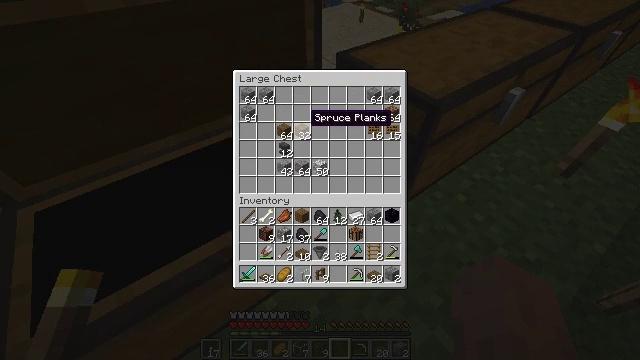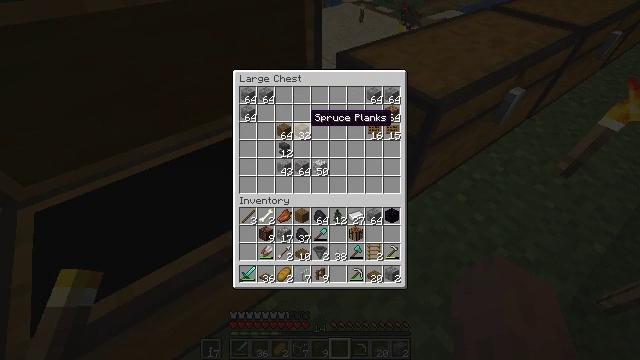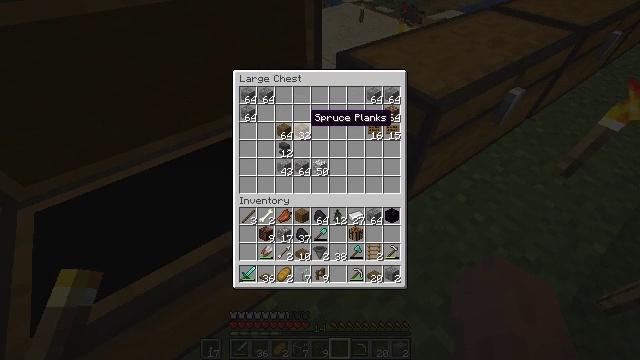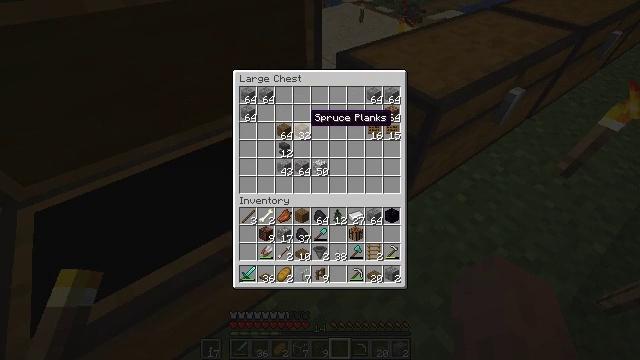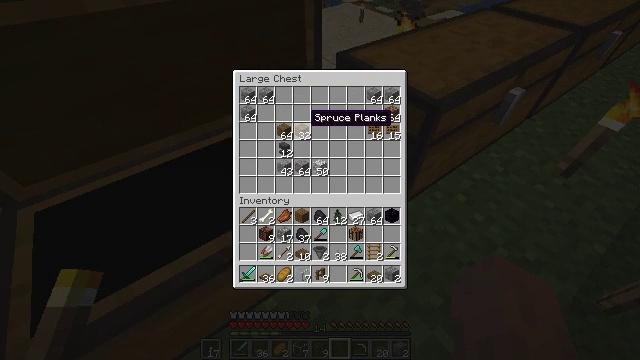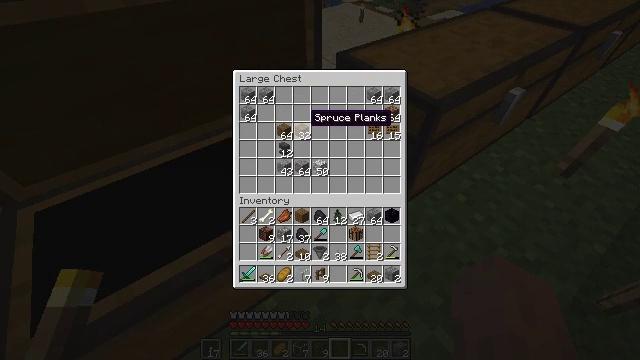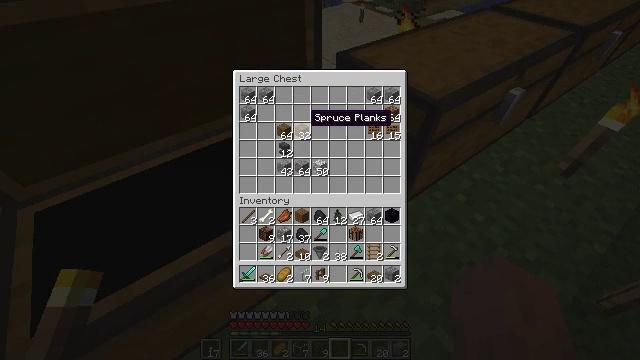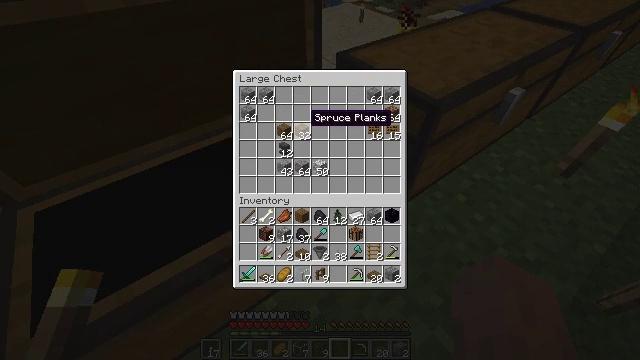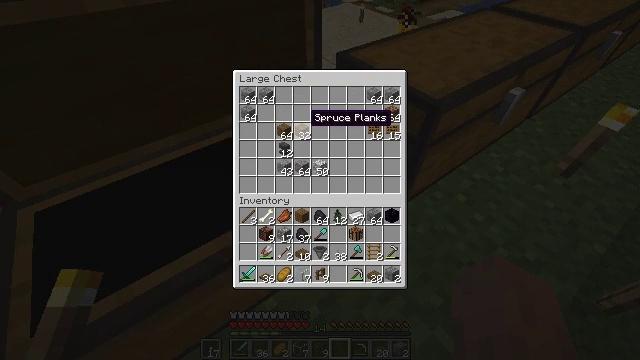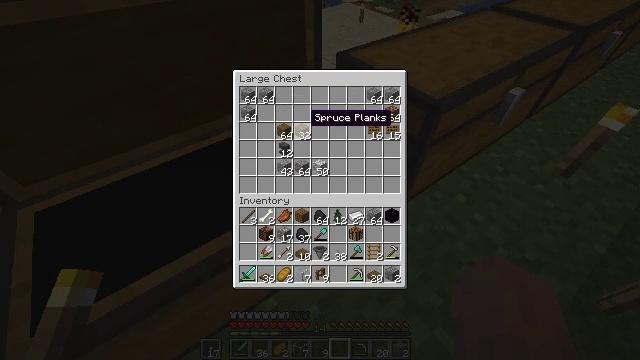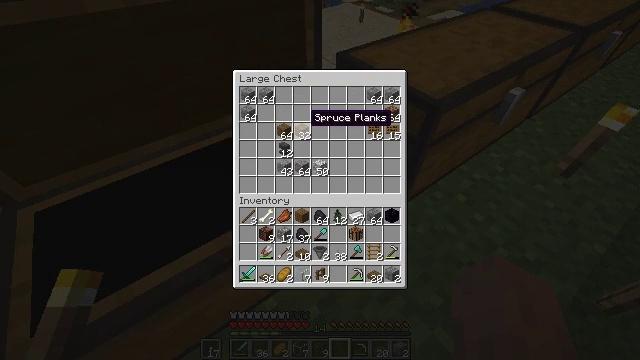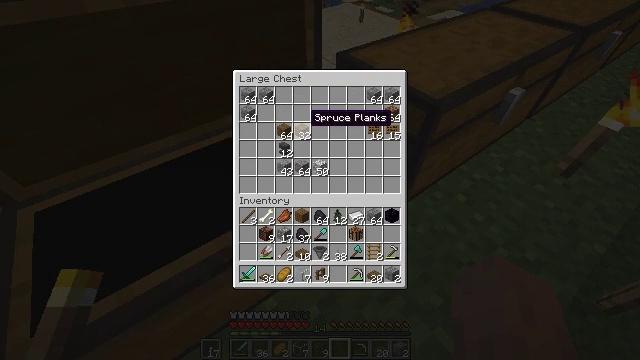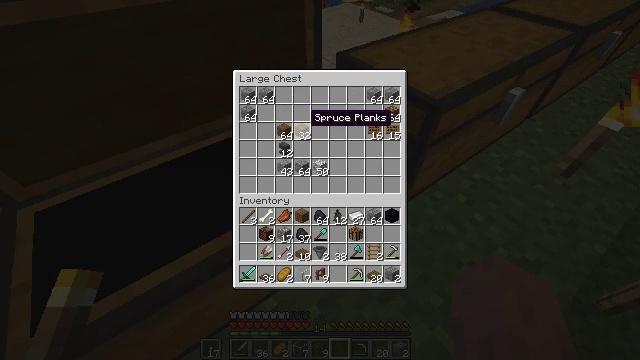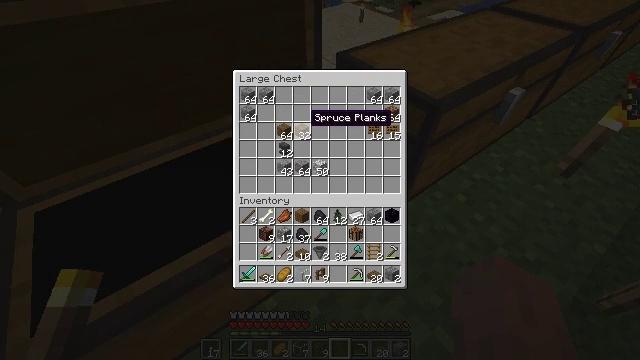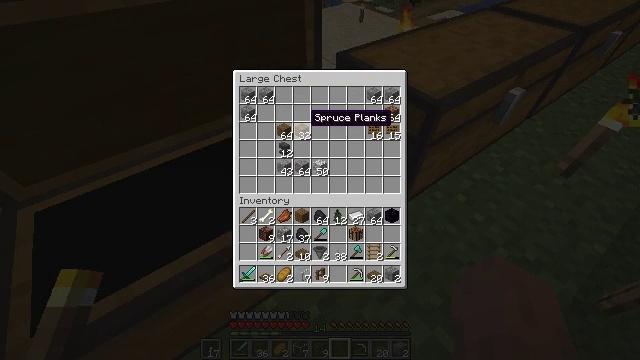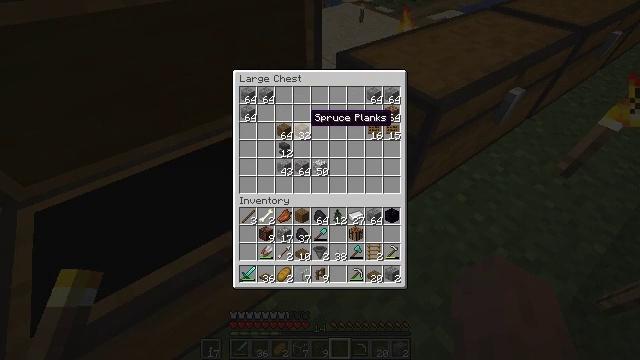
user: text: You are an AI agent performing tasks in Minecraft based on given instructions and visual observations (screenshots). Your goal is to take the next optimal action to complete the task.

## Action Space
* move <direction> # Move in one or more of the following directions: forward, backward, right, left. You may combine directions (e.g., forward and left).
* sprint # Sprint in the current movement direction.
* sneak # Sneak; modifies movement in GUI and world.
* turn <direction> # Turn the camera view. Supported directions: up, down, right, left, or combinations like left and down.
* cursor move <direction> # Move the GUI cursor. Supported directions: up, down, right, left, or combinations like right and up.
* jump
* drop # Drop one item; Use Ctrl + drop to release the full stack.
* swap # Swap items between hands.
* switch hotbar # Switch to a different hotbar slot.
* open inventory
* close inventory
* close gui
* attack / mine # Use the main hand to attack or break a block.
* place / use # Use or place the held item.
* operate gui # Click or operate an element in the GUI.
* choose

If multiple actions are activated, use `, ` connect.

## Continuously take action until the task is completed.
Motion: motion action
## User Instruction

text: Create stone brick stairs from stone bricks.
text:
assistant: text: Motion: sneak
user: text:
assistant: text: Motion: sneak
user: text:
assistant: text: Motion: sneak
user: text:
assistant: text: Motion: sneak
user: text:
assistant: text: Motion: sneak
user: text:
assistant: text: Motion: sneak
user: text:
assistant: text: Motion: sneak
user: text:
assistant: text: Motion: sneak
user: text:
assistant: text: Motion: sneak
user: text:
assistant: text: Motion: sneak
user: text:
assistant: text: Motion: sneak
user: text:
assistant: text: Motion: sneak
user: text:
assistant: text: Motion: sneak
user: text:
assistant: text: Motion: sneak
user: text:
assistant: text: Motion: sneak
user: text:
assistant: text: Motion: sneak
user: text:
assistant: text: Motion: sneak
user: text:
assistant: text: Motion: sneak
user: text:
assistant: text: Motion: sneak
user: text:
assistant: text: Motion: sneak
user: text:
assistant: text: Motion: sneak
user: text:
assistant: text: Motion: sneak
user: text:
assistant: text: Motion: sneak
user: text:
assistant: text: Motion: sneak
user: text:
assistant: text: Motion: sneak
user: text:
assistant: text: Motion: sneak
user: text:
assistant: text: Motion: sneak
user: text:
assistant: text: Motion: sneak
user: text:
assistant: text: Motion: sneak
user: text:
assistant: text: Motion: sneak